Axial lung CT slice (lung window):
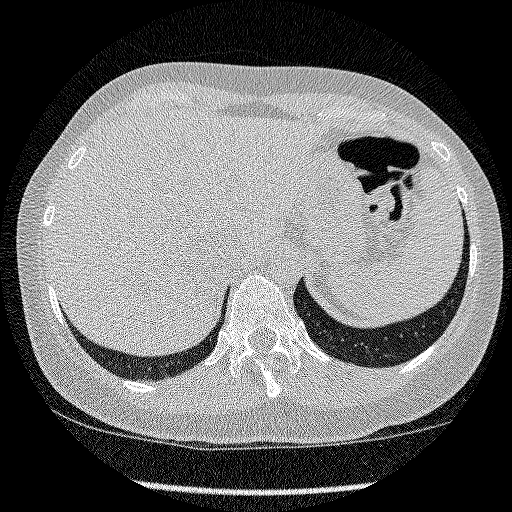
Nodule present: no